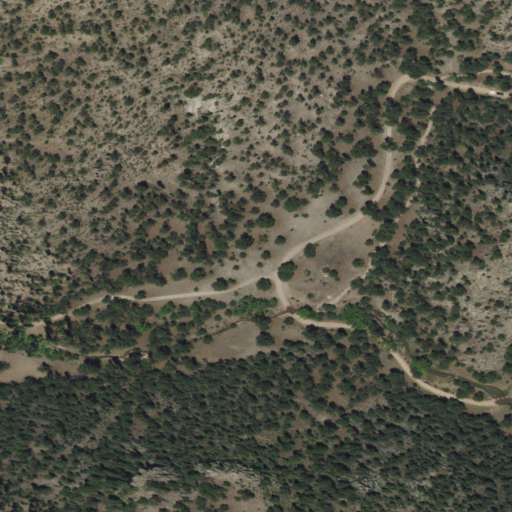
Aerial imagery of valley in New Mexico named Scales Canyon containing evergreen forest and shrub